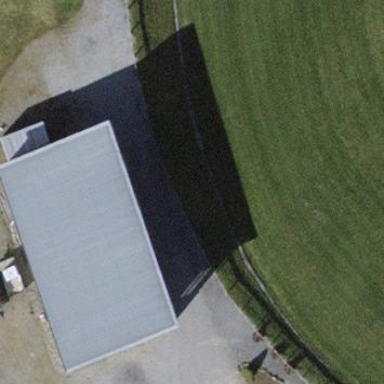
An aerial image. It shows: Farm auxiliary building.